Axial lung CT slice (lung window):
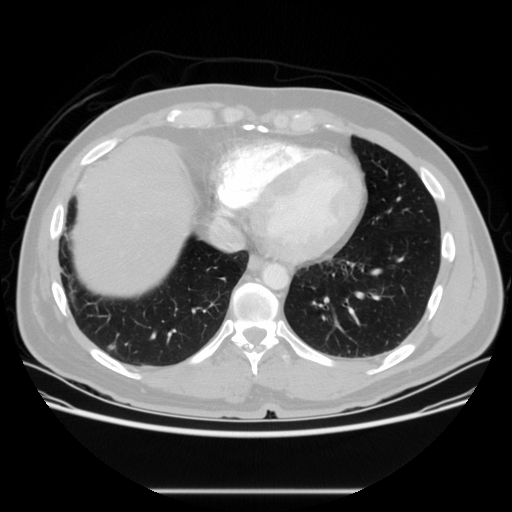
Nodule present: yes
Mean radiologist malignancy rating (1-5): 2.75